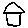
Label: house